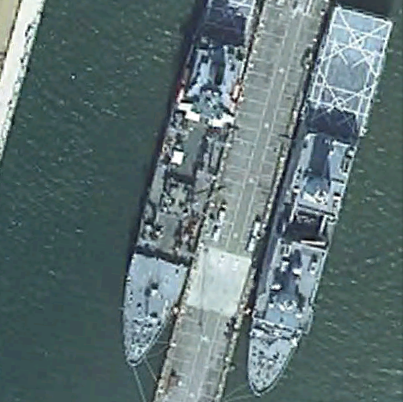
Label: San_Antonio-class_transport_dock